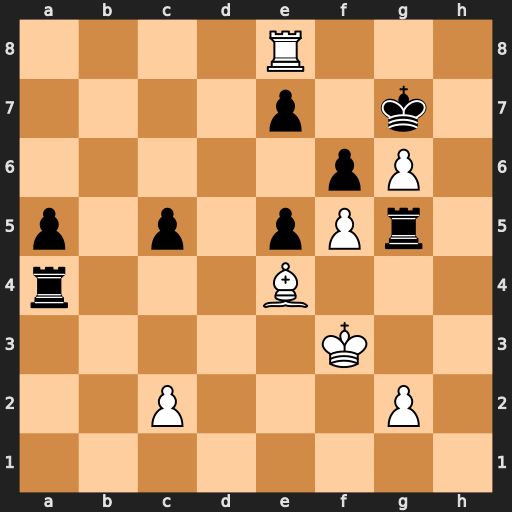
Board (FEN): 4R3/4p1k1/5pP1/p1p1pPr1/r3B3/5K2/2P3P1/8
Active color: w
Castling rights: -
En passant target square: -
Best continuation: Rxe7+ Kf8 Rf7+ Kg8 Rxf6